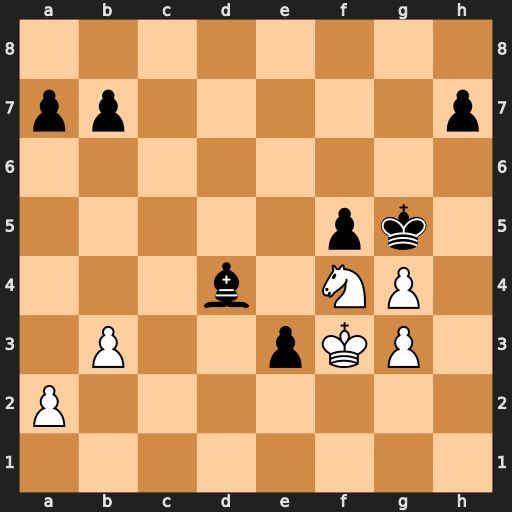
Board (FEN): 8/pp5p/8/5pk1/3b1NP1/1P2pKP1/P7/8
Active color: w
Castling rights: -
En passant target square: -
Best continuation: Ne6+ Kf6 Nxd4